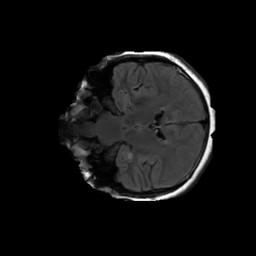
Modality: FLAIR
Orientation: coronal
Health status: ill
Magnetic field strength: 3 T